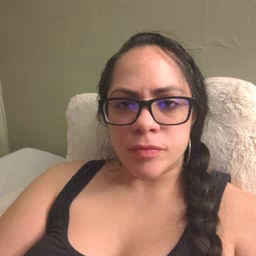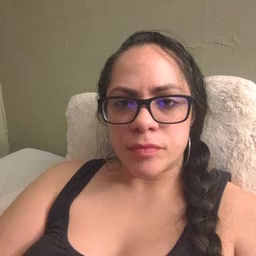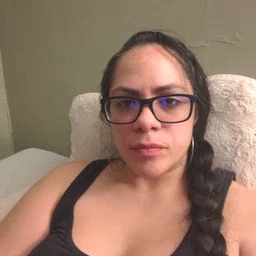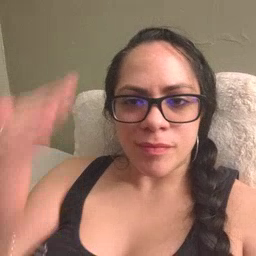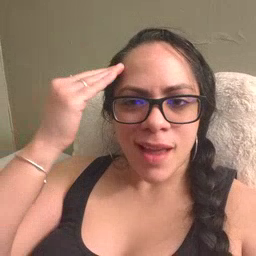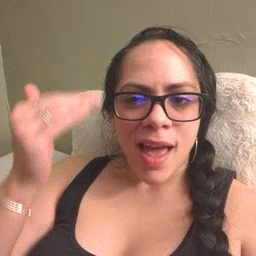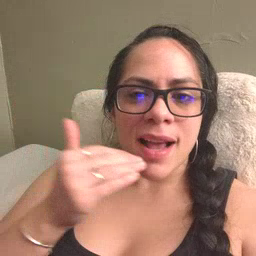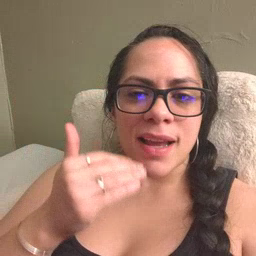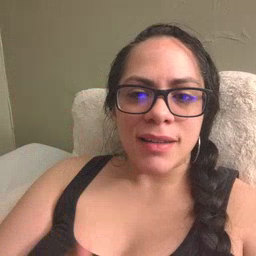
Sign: head